Aerial crown-view tile of a tropical tree (Barro Colorado Island, Panama), acquired 20241112:
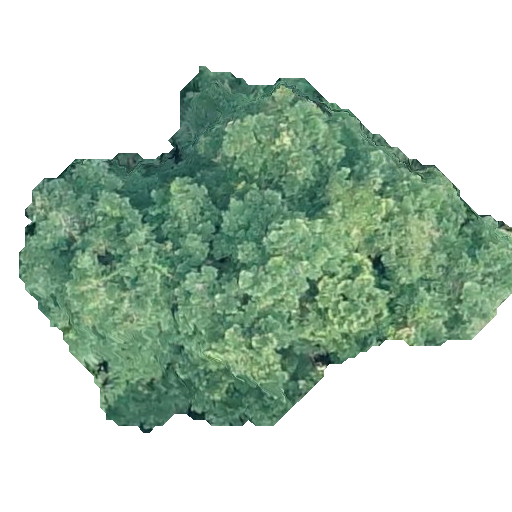
Species: Terminalia amazonia
GBIF accepted scientific name: Terminalia amazonica
Crown area: 179.109 m²